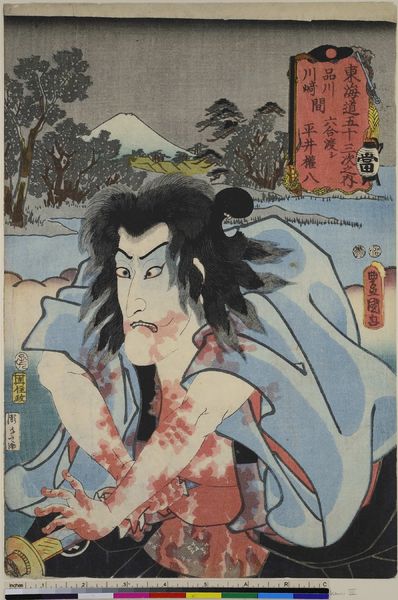
Titel: Rokugo Fähre zwischen Shinagawa und Kawasaki (Shinagawa Kawasaki rokugo watashi: Der Schauspieler Onoe Kikugoro III als Hirai Gonpachi, Blatt 2,5 aus der Serie: Die 53 Stationen des Tokaido
Künstler: Utagawa Kunisada
Standort: Hamburg
Institution: Museum für Kunst und Gewerbe Hamburg
Schlagwörter: berg, bäume, see, mord, tod, holzschnitt, schrift, berge, gebirge, blut, selbstmord, druckgraphik, druckgrafik, schwert, soldat, krieger, unfall, zeit, schauspieler, farbholzschnitt, schauspielerin, tourismus, reisen, samurai, suizid, kabuki, edo, reproduktionen, harakiri, druckerzeugnisse, soldatenleben, seppuku, blutkrieger, ktieger